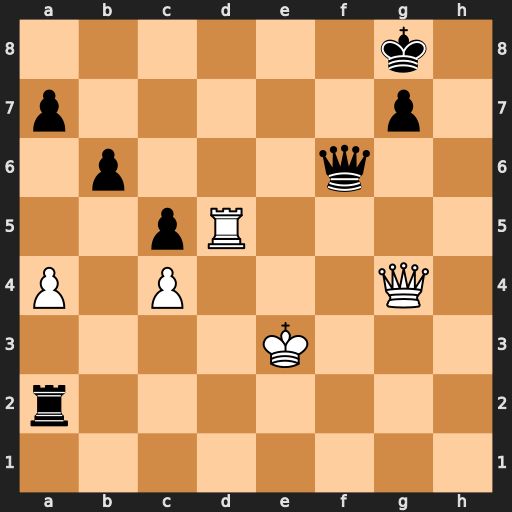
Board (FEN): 6k1/p5p1/1p3q2/2pR4/P1P3Q1/4K3/r7/8
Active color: w
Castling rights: -
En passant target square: -
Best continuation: Qc8+ Kh7 Rh5+ Qh6+ Rxh6+